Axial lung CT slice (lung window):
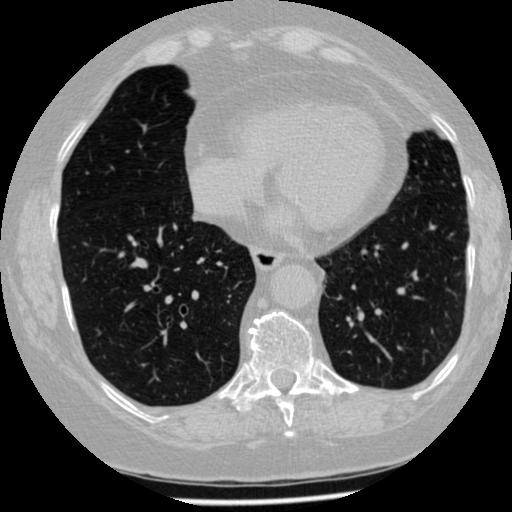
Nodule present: no